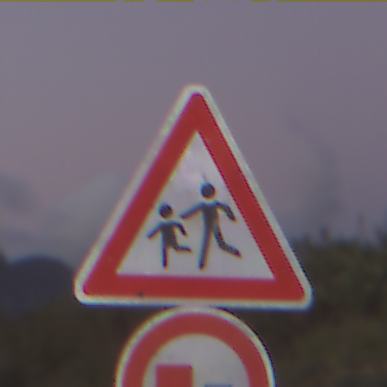
Verkehrszeichen: KinderRechts
Zusatzzeichen unten: UeberholverbotKraftfahrzeuge
Umgebung: Outdoor, RoadRail
Tageszeit: Dawn
Wetter: Clear
Licht: Natural
Jahreszeit: NotSpecified
Kontrast: LowContrast